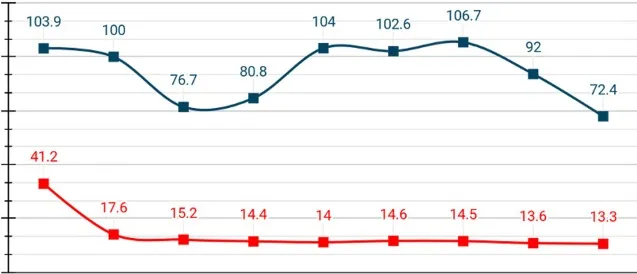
Timeline of PT and aPTT levels in seconds over 12 days. . Day one represents admission day with a PT value of 41.2 seconds and aPTT of 103.9 seconds, both parameters consistently decrease, reaching a nadir and normal values on day 12 with a PT value of 13.3 seconds and an aPTT value of 72.4 seconds. . PT: prothrombin time; aPTT: activated partial thromboplastin time.
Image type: pathology (fish)